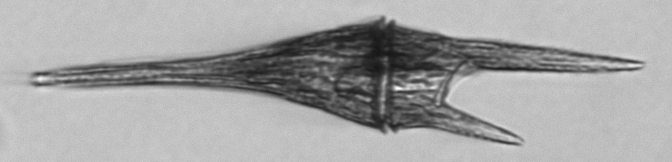
Label: Tripos_furca